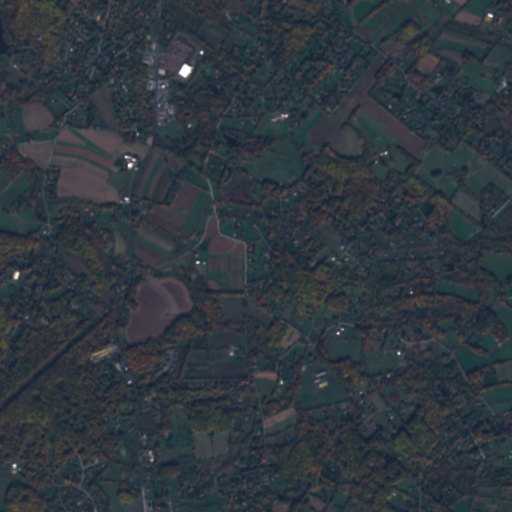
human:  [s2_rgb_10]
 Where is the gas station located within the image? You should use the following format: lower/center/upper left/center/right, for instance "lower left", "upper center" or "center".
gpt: The gas station is located in the upper left of the image.
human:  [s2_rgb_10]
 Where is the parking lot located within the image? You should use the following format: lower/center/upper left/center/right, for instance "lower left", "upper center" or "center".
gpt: The parking lot is located in the upper right of the image.
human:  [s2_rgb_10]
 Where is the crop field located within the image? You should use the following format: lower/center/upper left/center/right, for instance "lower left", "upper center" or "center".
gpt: There is no crop field in the image.